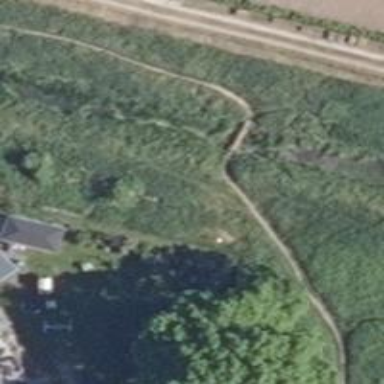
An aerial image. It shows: Path leading to bridge.